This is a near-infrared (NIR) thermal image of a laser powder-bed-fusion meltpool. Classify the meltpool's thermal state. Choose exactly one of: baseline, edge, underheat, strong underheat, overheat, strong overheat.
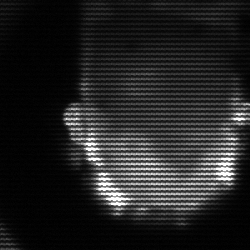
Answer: baseline